Interaction volume radius: 5 \u00c5
Interaction volume height: 15 \u00c5
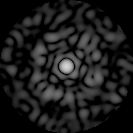
Disorder parameter: 0.8621